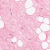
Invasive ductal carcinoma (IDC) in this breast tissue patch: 0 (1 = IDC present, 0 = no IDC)